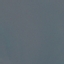
Land use / land cover class: SeaLake